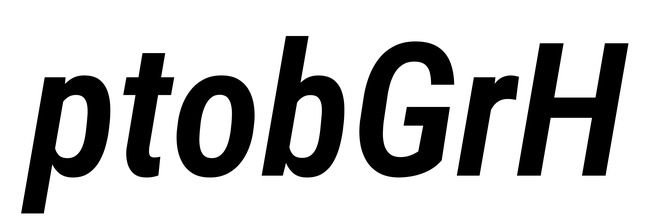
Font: Roboto-Italic_Condensed_SemiBold_Italic